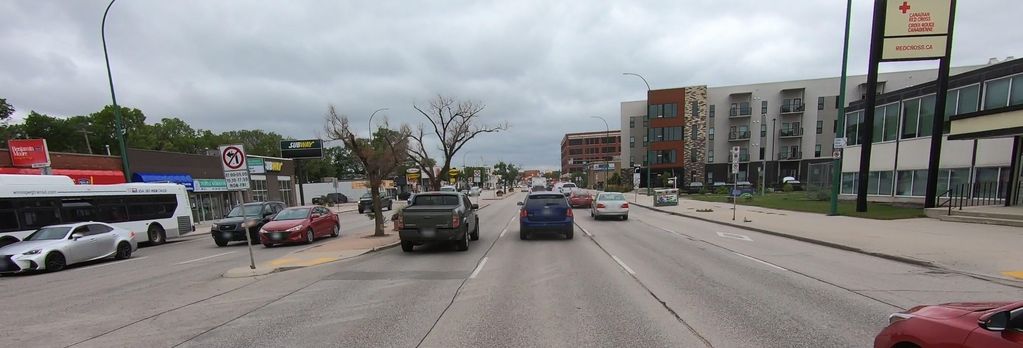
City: winnipeg